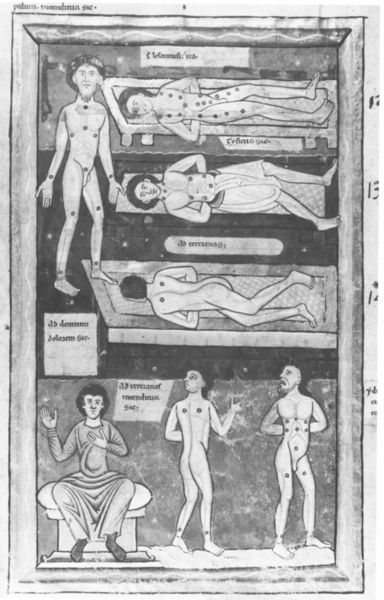
Titel: Medizinische und kräuterkundliche Texte: Herbarium (von Pseudo-Apuleius), De medicina ex animalibus (von Sextus Placitus), De herbis feminis (von Pseudo-Dioscorides)
Institution: Oxford, Bodleian Library
Schlagwörter: mann, nackt, weiß, menschen, sitzen, grau, schwarz, zeichnung, rahmen, sockel, stehen, haare, holzschnitt, schrift, liegen, drehen, men, people, stool, robe, woman, zahlen, bett, punkte, krank, buch, nakt, seite, illustration, text, punkt, arzt, beten, medizin, kasten, sarg, wunden, wundmale, krankheit, man, naked, nude, mittelalter, paper, frame, kranke, dots, sketch, handschrift, dead, injured, renaissance, teile, anleitung, medieval, buchmalerei, lying, manuskript, clothing, standing, body, bodies, akkupunktur, akupunktur, illumination, vagina, points, diagram, spots, marks, martyrs, sick, dressed, symbols, beds, genitals, wounds, pic, medicine, balck and white, punktr, handshcrift, medical, renasaince, coffins